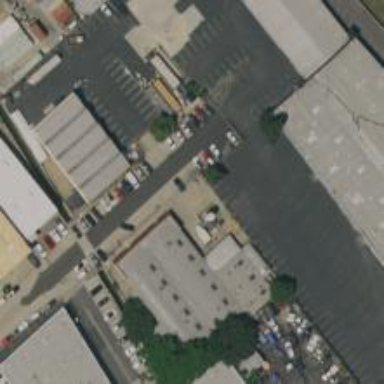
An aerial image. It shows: Industrial building.